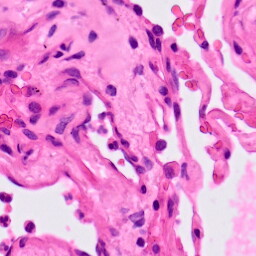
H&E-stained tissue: Lung